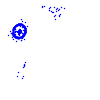
Particle: electron